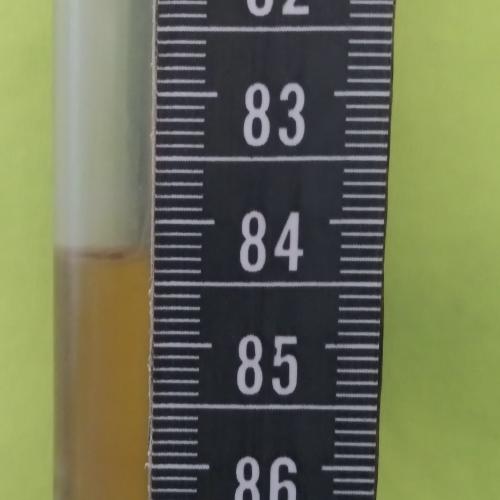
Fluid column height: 84.3 cm